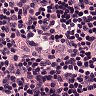
Metastatic tissue present: no